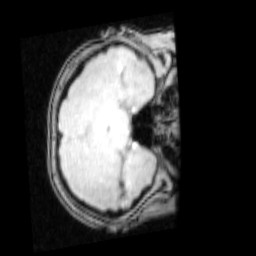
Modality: PDw
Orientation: axial
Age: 20
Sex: female
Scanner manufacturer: siemens
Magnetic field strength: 3 T
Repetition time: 0.25 s
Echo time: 0.00103 s